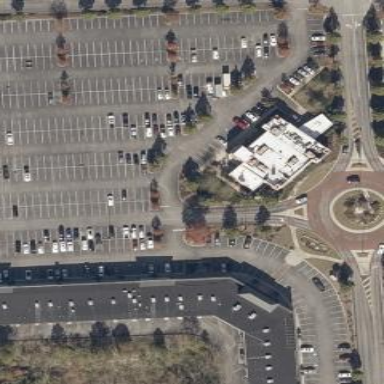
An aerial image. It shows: Parking area.